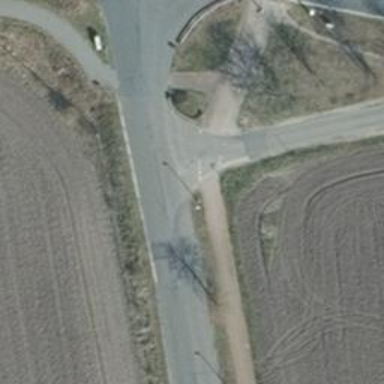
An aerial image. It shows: Cycleway.